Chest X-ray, PA view. Patient: 66 years old, sex M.
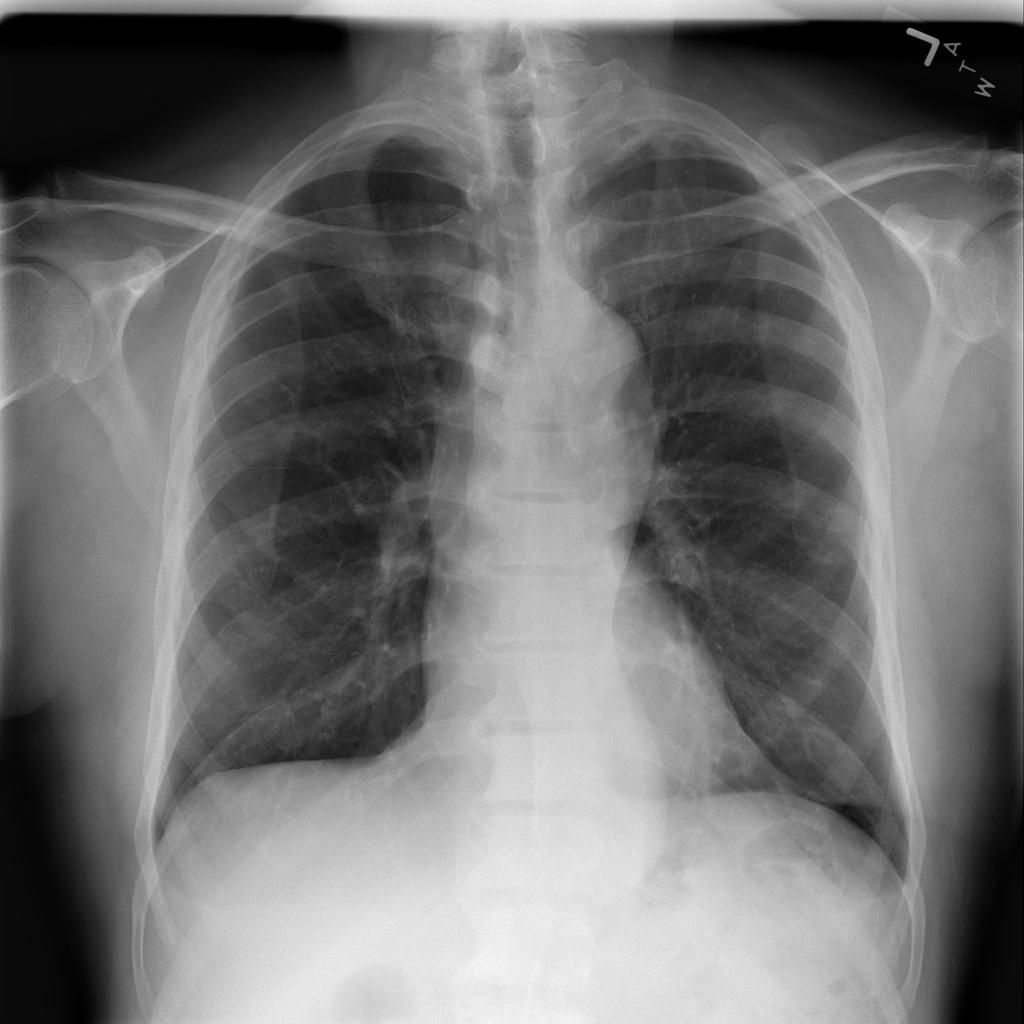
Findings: No Finding